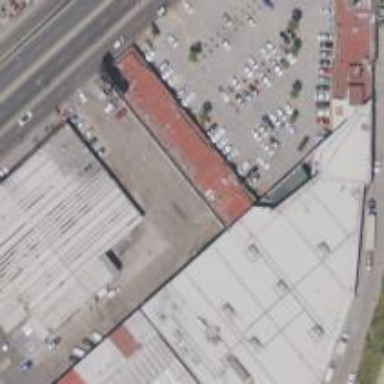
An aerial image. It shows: Commercial building.